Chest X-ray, AP view. Patient: 69 years old, sex F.
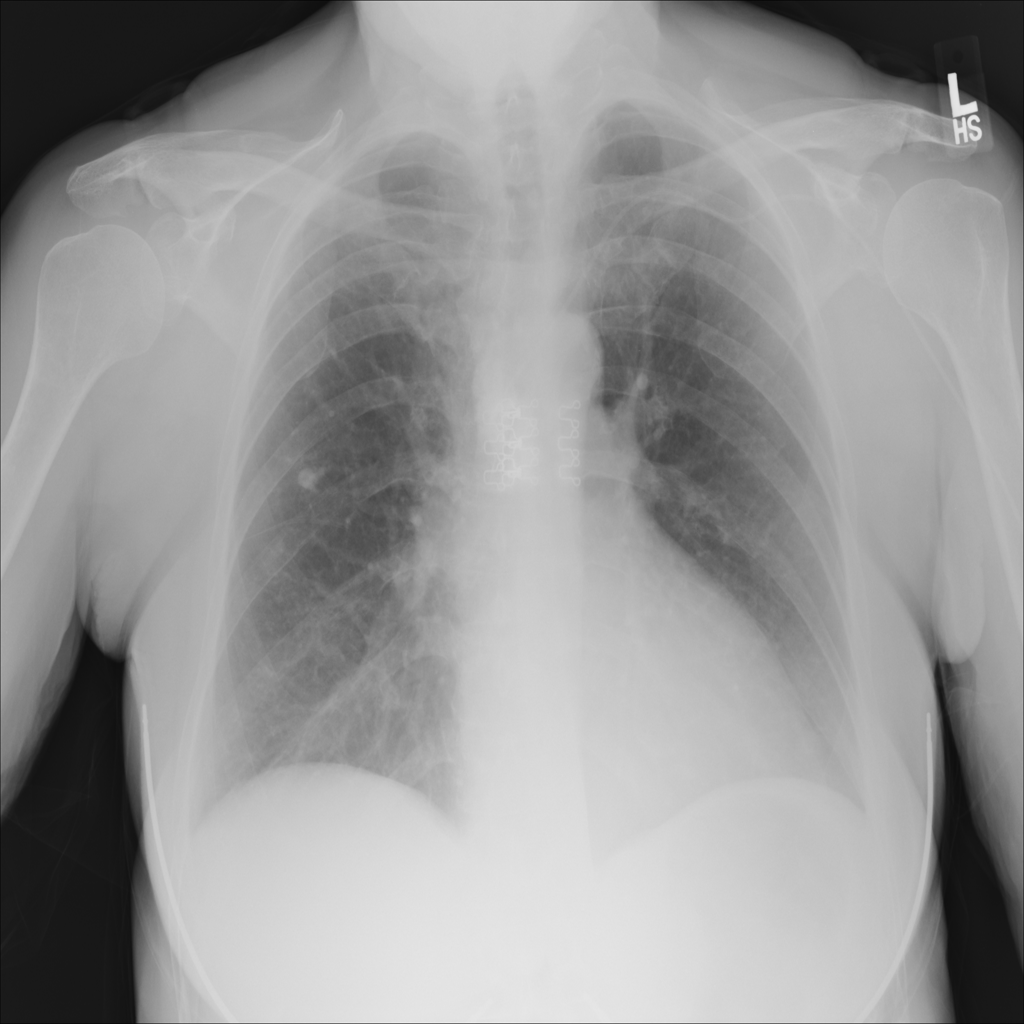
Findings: No Finding